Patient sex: F
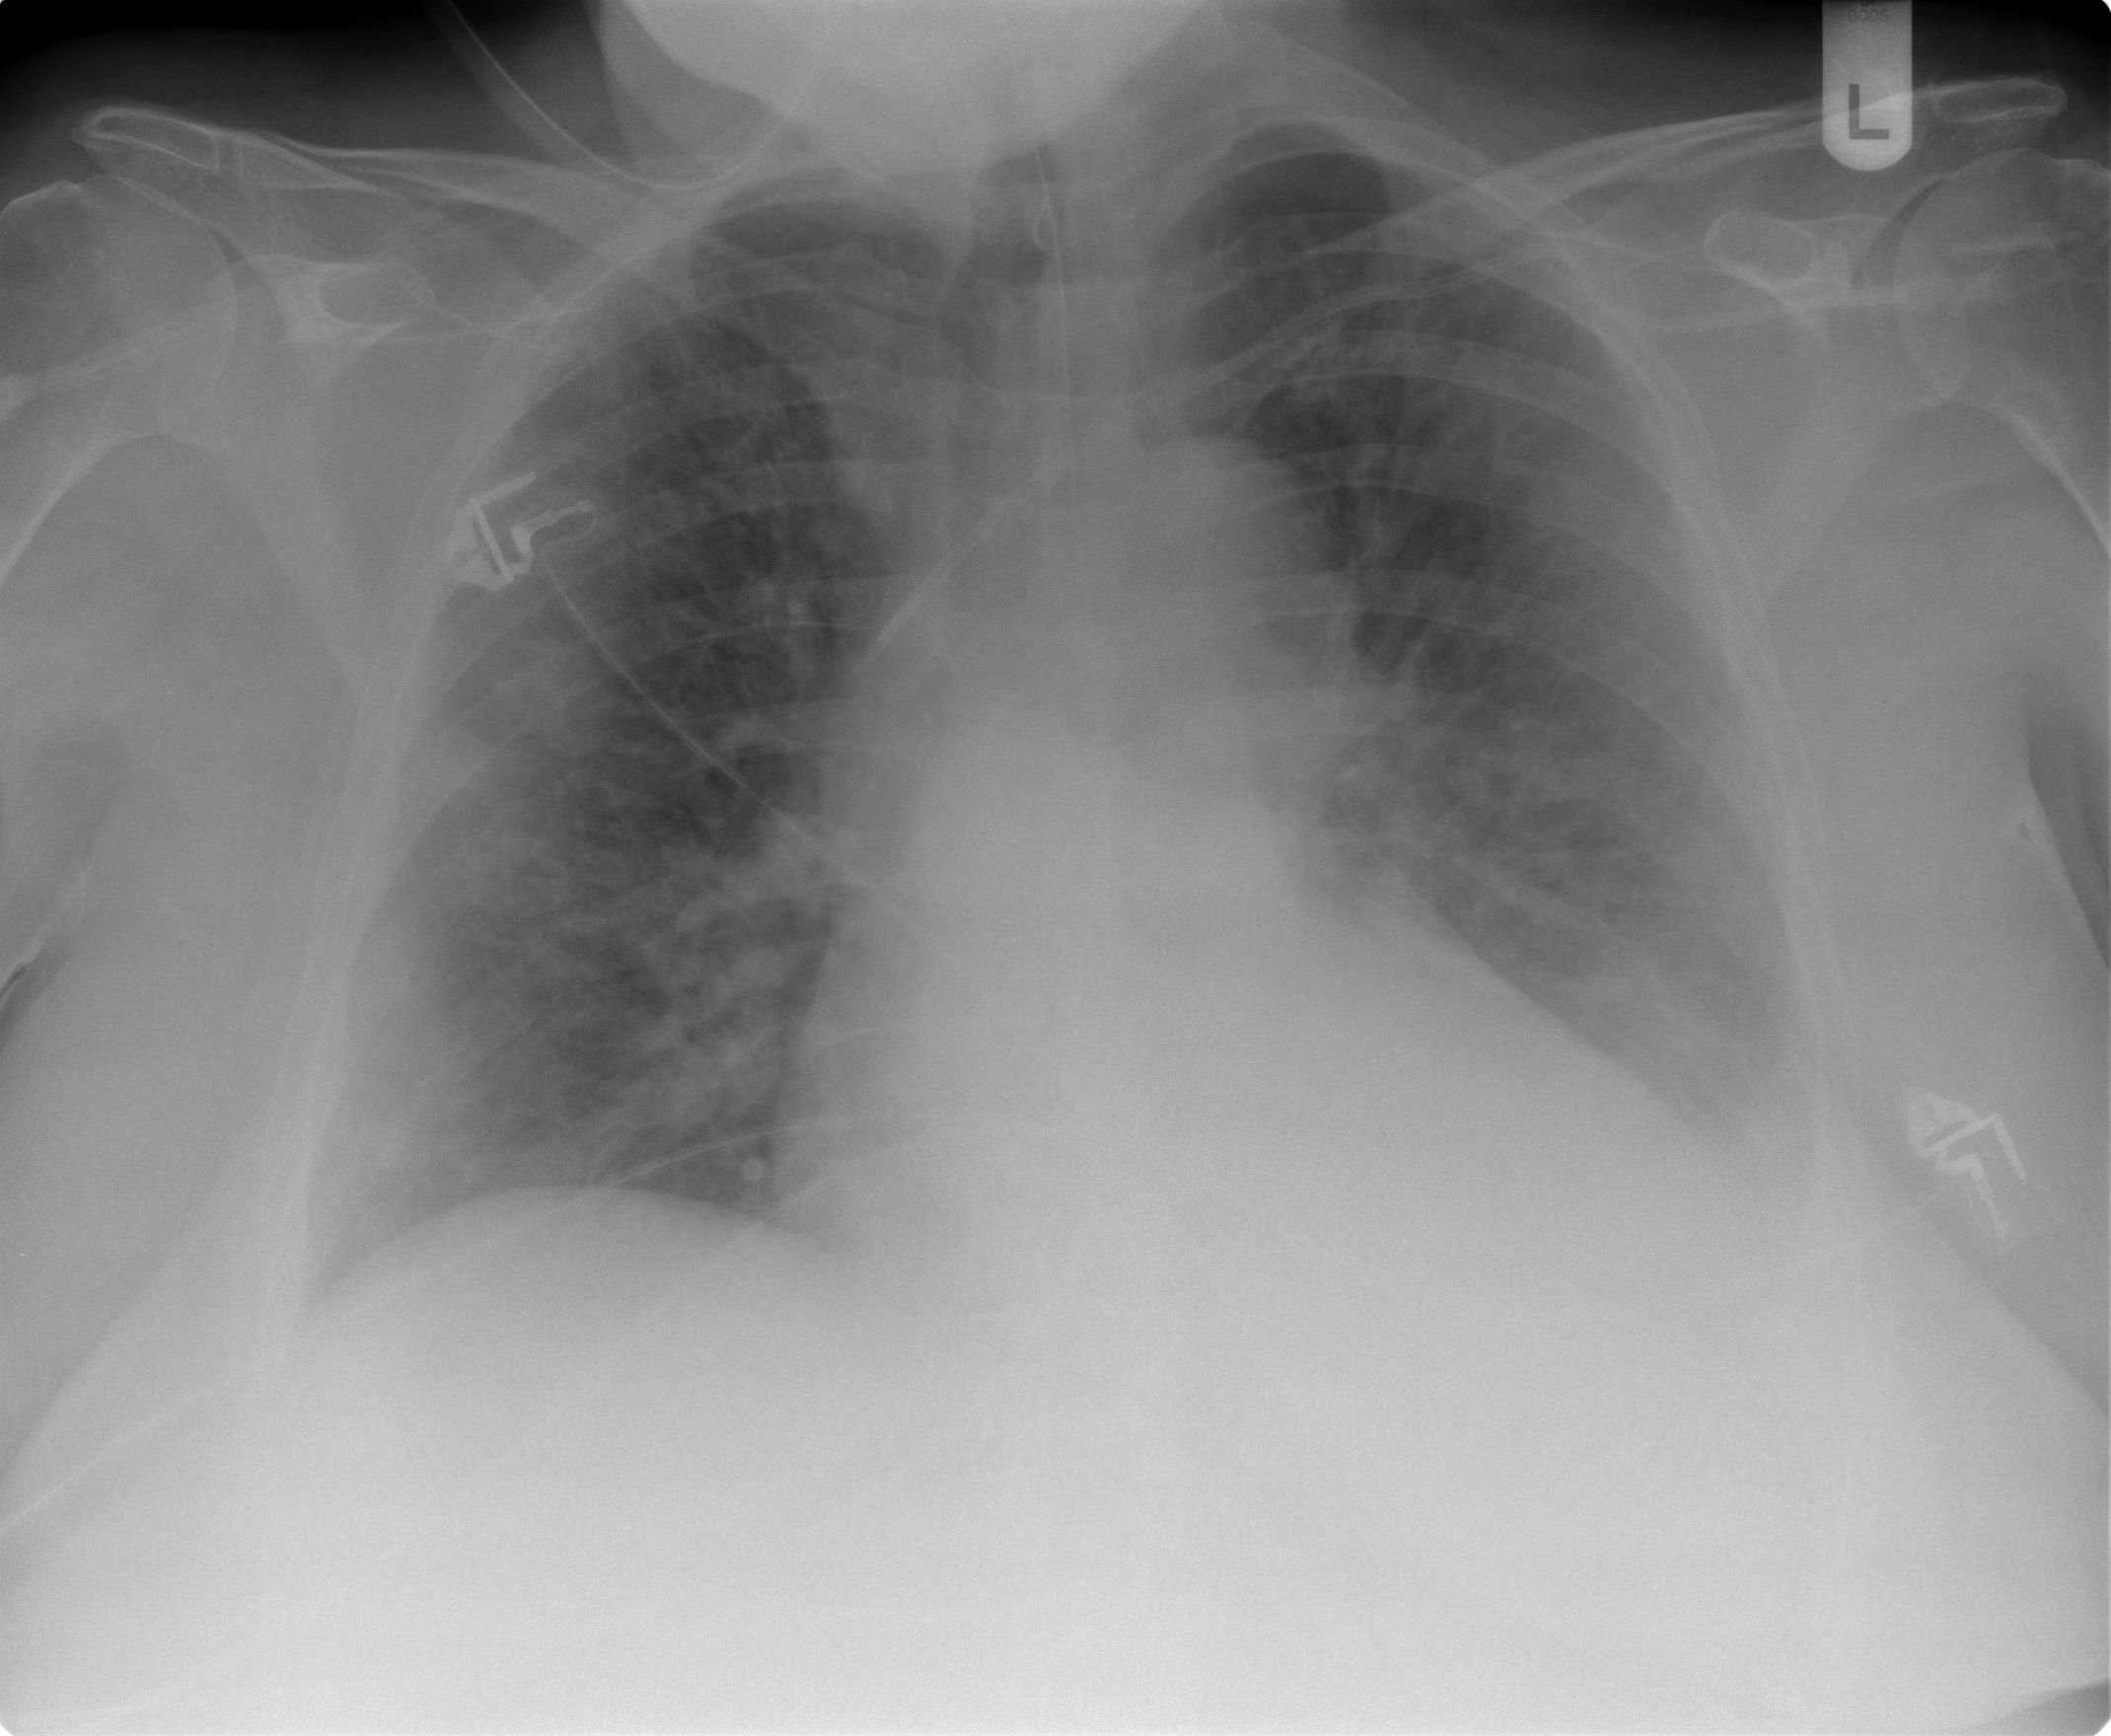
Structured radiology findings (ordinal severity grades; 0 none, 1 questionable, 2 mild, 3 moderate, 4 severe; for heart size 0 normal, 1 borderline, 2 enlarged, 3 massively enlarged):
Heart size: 2
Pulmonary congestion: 3
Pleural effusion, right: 0
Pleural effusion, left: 2
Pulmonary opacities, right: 3
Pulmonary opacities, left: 3
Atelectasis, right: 2
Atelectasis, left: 2